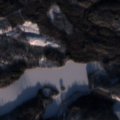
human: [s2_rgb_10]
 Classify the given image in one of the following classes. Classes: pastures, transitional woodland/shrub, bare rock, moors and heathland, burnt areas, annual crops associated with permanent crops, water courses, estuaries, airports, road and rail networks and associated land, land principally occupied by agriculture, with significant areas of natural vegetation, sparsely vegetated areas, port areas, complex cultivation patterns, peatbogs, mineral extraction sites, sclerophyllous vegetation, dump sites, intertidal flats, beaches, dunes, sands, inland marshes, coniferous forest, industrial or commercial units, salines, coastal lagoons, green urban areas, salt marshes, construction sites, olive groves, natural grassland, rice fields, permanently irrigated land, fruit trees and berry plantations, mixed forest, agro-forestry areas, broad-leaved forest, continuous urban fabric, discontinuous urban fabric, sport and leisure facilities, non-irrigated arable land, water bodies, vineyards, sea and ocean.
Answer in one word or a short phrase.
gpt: coniferous forest, mixed forest, water bodies